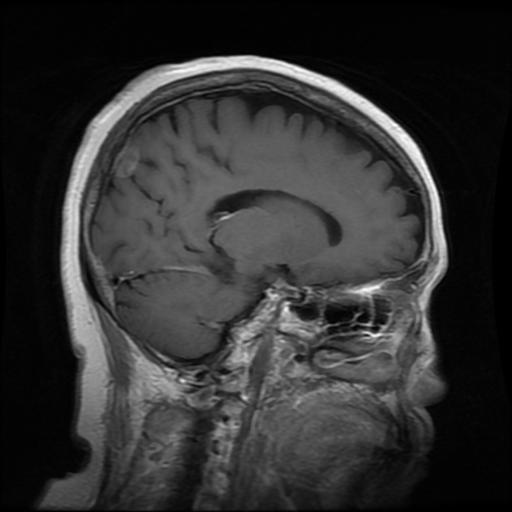
Label: meningioma